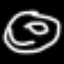
Label: donut